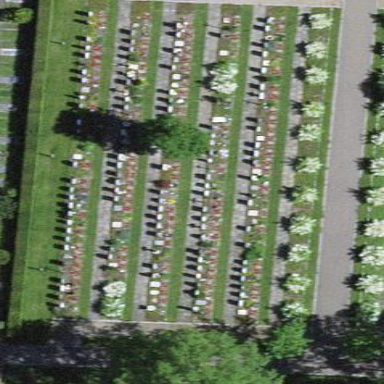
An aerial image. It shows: Grave yard.